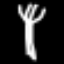
Label: fork